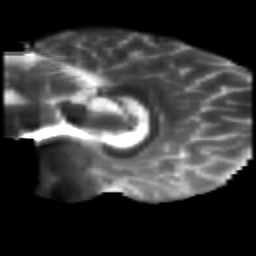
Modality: T2w
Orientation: sagittal
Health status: healthy
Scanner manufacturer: siemens
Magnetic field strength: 3 T
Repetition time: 7.6 s
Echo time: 0.092 s